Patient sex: F
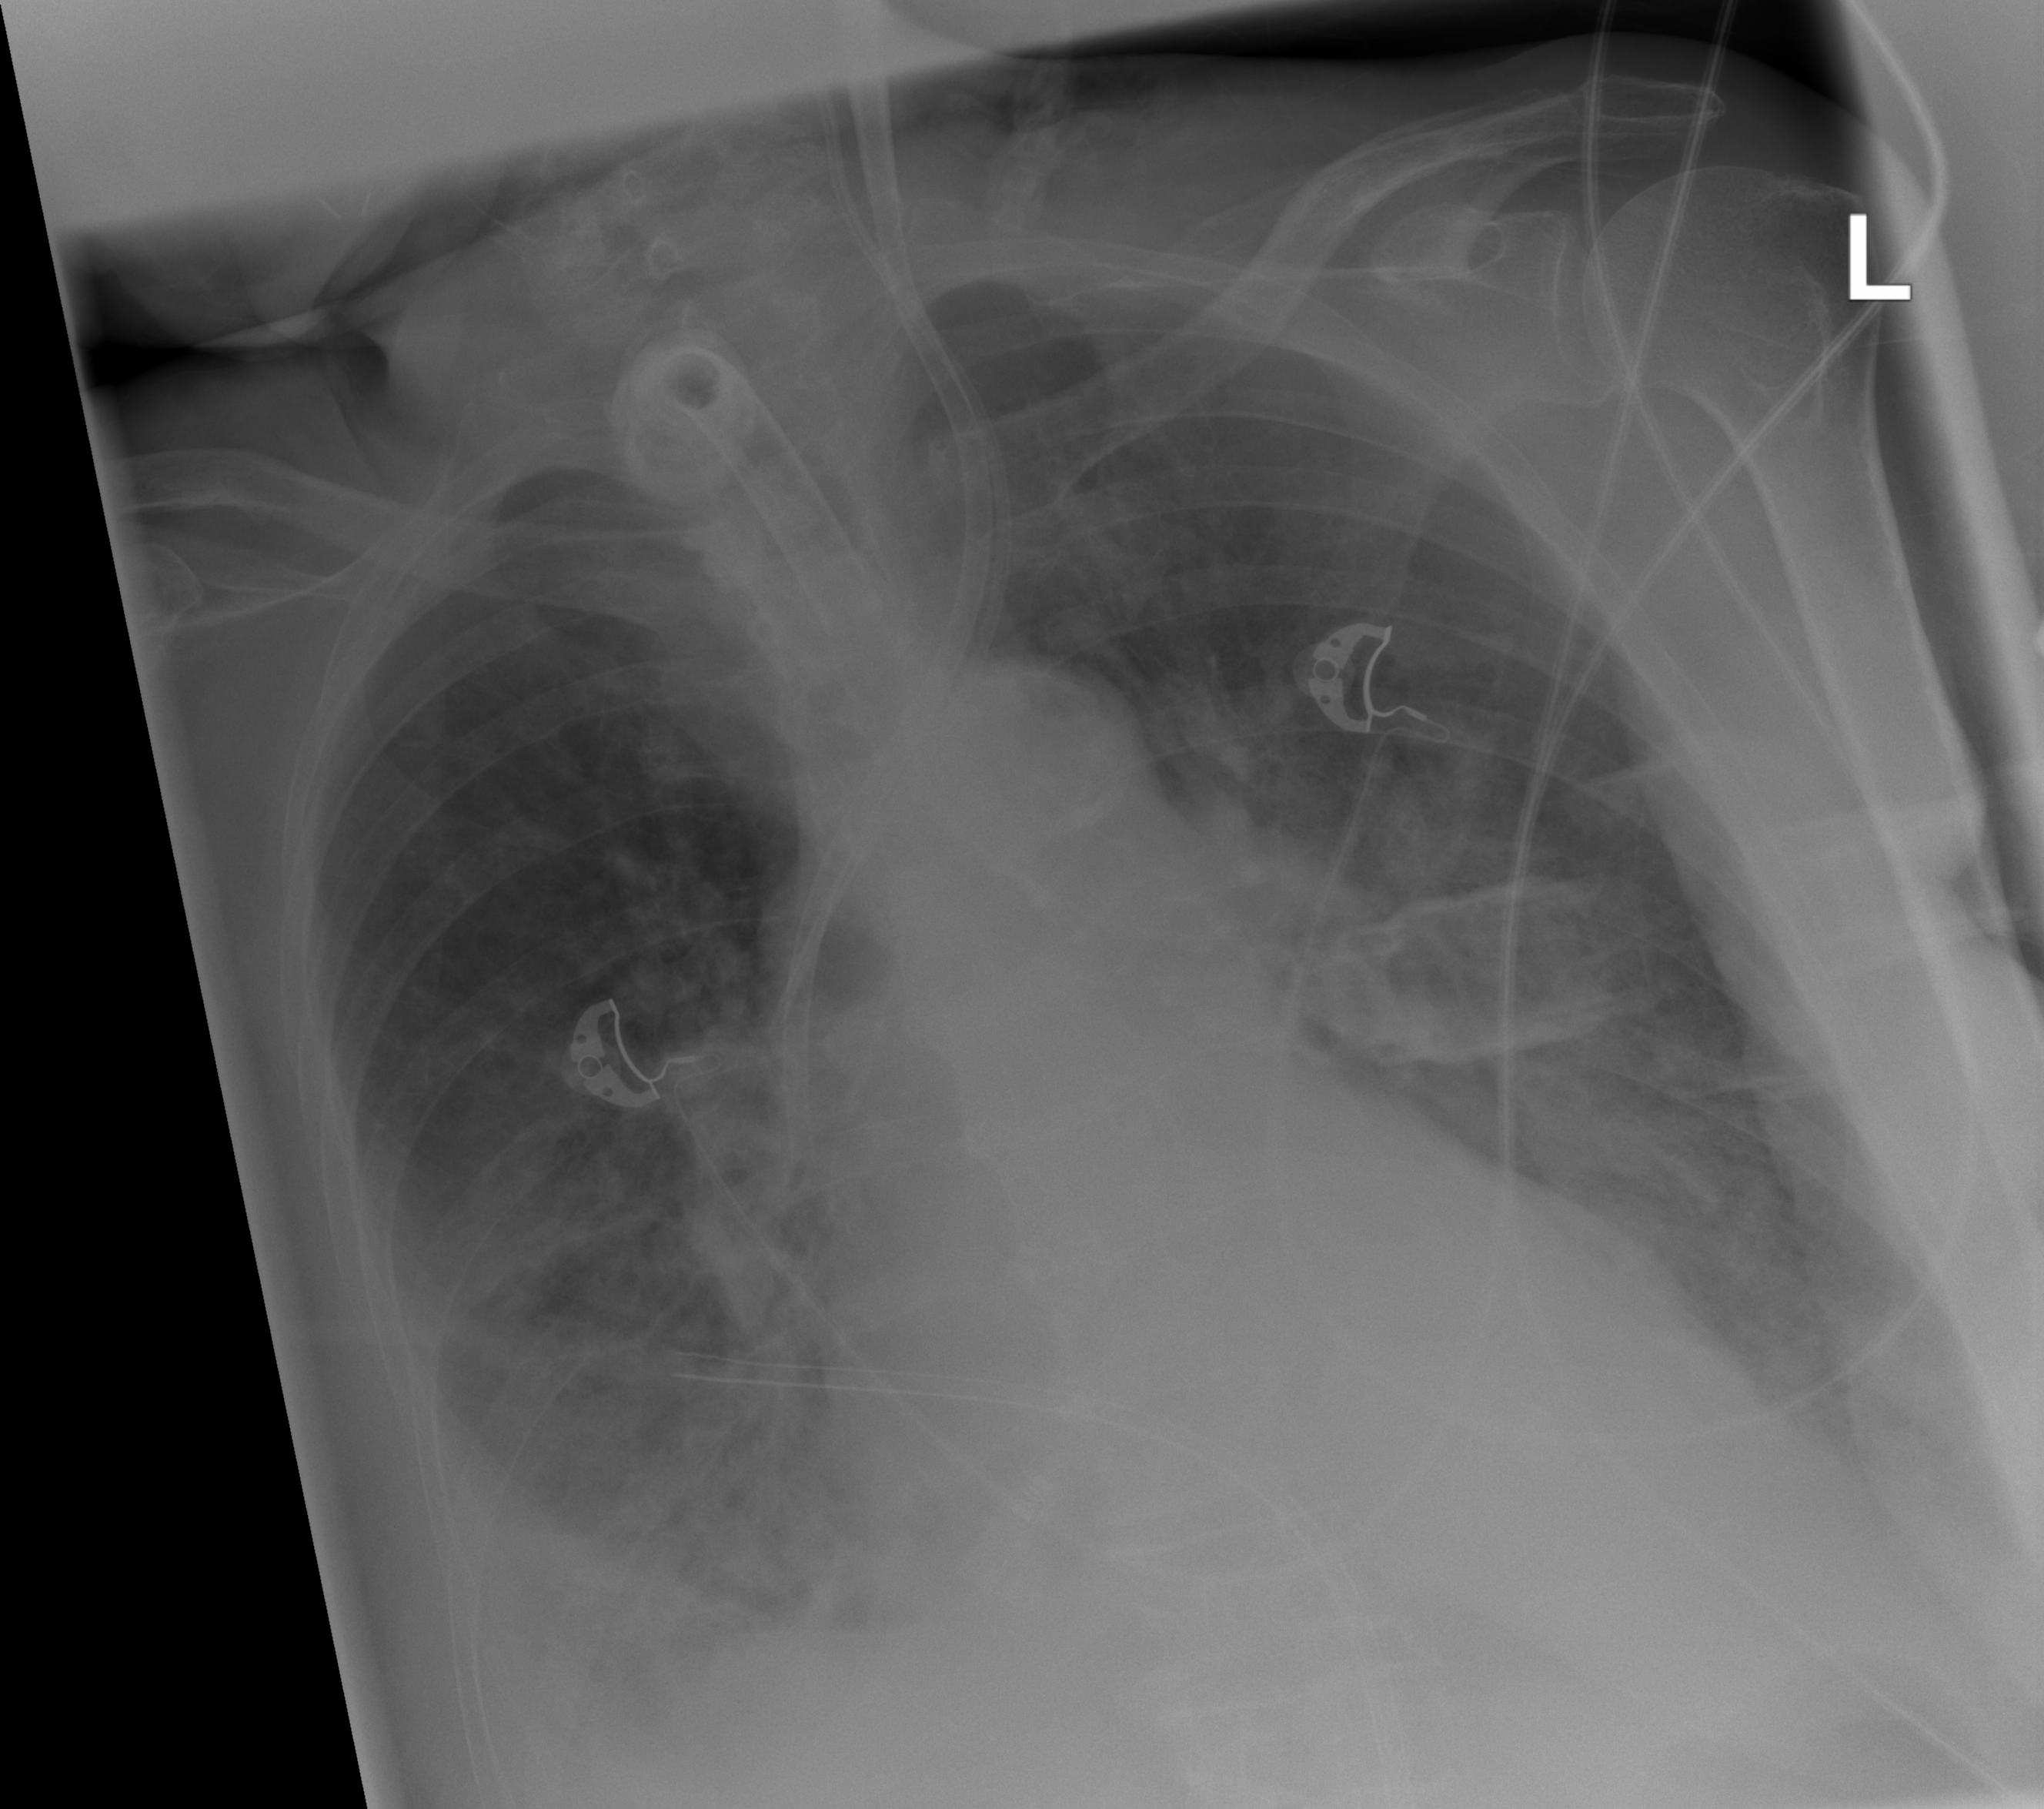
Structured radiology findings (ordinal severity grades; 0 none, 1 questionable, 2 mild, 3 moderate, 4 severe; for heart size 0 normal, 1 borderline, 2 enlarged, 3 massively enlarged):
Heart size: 1
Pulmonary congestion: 0
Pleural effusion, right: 2
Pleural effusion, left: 2
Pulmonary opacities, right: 2
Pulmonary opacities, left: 2
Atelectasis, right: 2
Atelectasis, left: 2